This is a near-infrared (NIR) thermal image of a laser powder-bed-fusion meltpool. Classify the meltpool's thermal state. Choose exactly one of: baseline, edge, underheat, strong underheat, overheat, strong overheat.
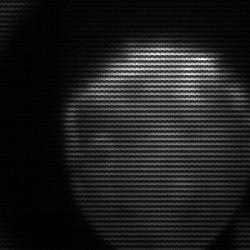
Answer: edge